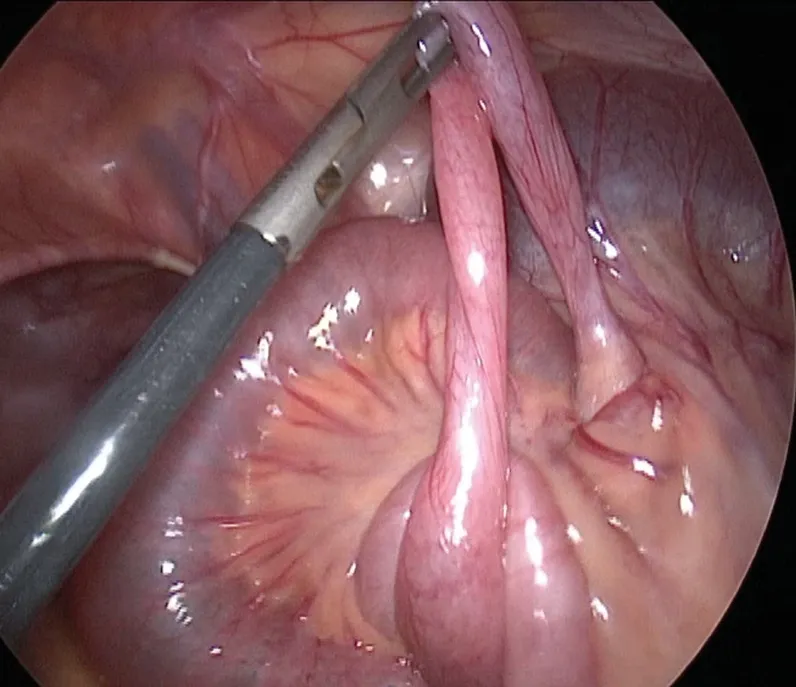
Laparoscopic view of MD with two bases. MD, Meckel's diverticulum.
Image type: medical_photograph (other_medical_photograph)